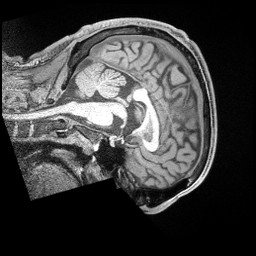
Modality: T1w
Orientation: sagittal
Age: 34
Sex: male
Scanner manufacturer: siemens
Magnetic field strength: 3 T
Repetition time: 2 s
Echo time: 0.00211 s